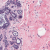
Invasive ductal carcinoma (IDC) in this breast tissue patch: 0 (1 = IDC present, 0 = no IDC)